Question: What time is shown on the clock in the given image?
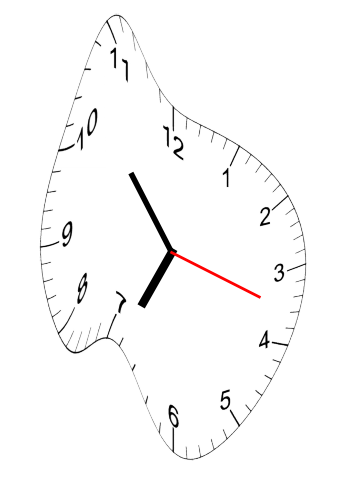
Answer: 06:53:18